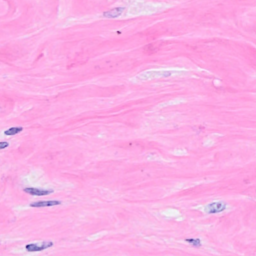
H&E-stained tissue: Breast